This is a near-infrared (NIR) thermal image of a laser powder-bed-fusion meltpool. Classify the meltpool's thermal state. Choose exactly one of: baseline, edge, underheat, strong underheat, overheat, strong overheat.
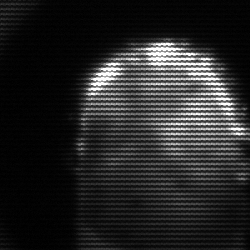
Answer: baseline